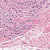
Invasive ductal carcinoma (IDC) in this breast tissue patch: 1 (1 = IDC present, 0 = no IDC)